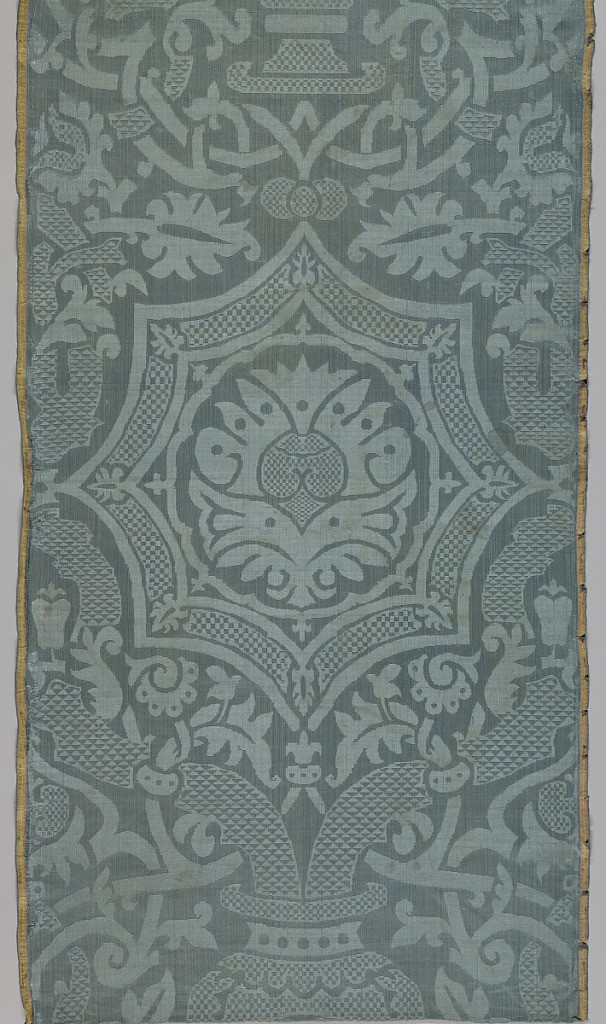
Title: Fragment
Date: late 16th–early 17th century
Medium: silk Technique: 5-harness satin damask
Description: Gray-blue damask with large symmetrical design of a vase with two heavy stems framing a curved octagon with a stylized palmette inside. Highly stylized vine and leaf pattern with elaborate interlacing. Vase, vine and branches filled with a diaper pattern. Broad satin selvages striped in salmon and yellow.